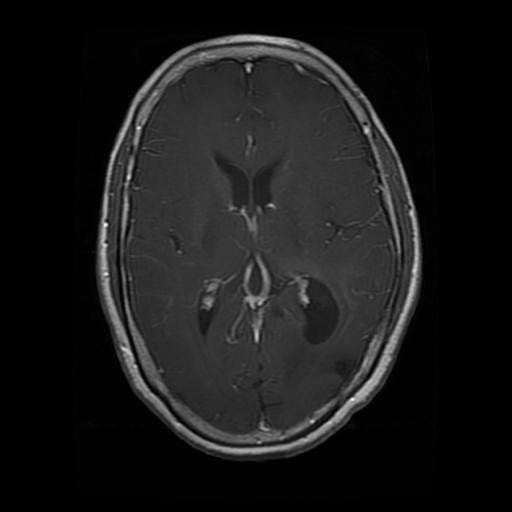
Label: glioma